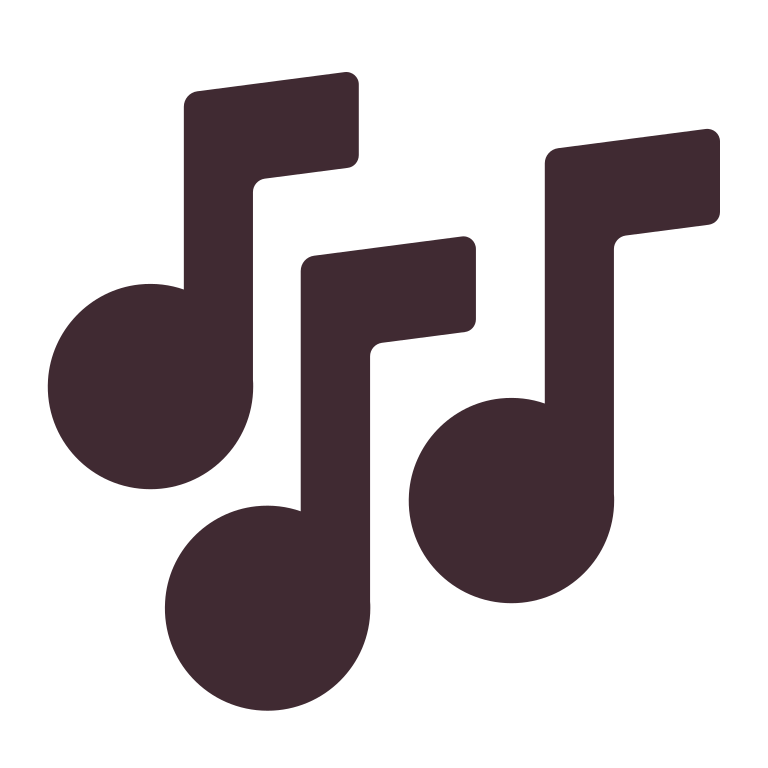
musical notes flat